Question: I already installed Python. I had added it when installed. I had checked it, too.(pic2&3, my python version was 3.10.5150.1013)
Image:

pic1
<URL>
pic2
<URL>
pic3
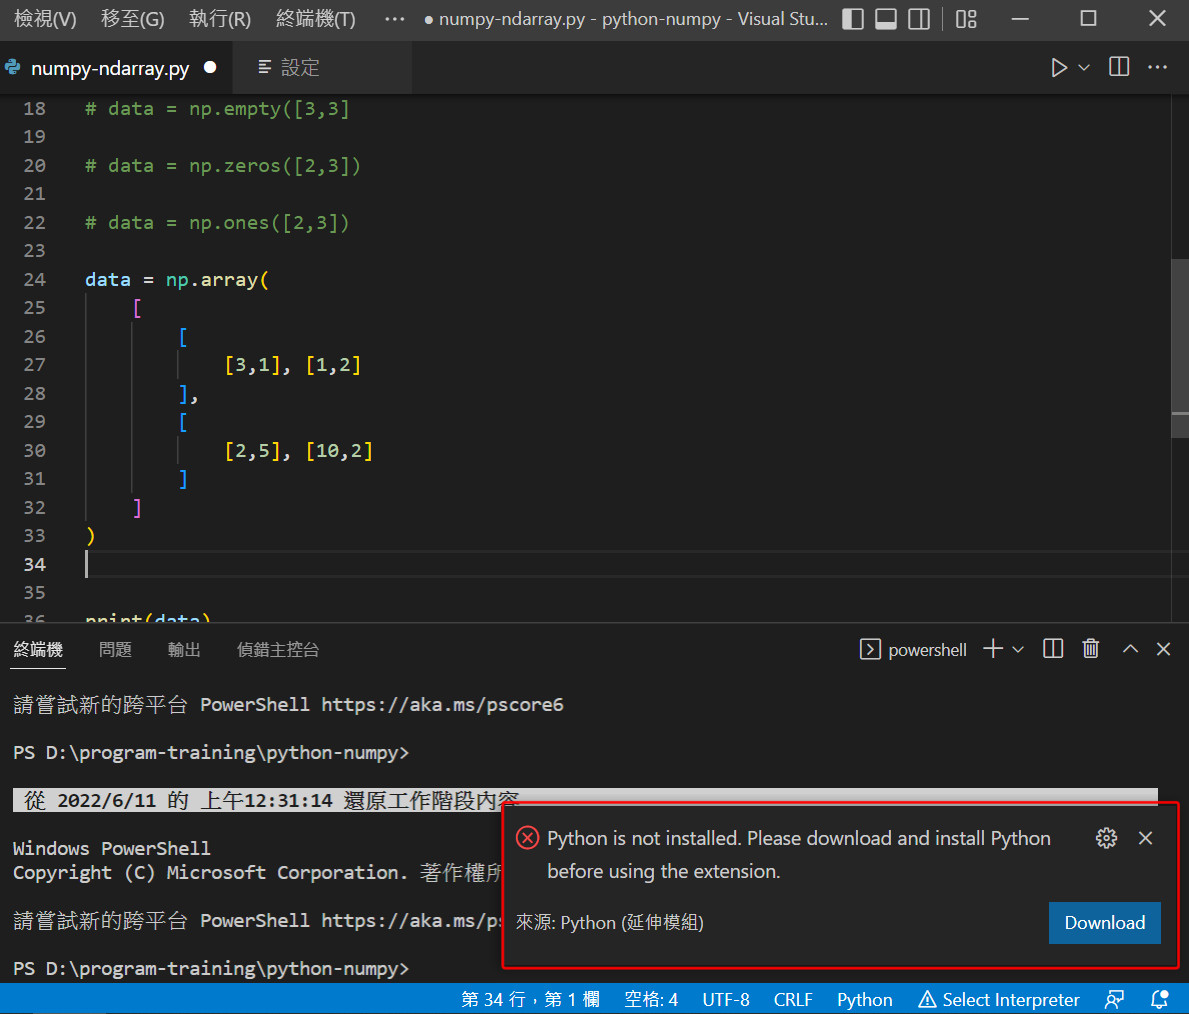
Answer: Use 'ctrl+shift+p' to open the command palette and search for 'Python:Select Interpreter' (or click select interpreter in the lower right corner).
<URL>
If the panel shows an interpreter, select the available interpreter. If the panel doesn't have an interpreter option. Please select the first item 'Enter interpreter path'.
<URL>
Then paste the full path to your 'python.exe' (or go to explorer by selecting 'Find' and select your 'python.exe').
<URL>